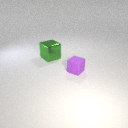
small purple rubber cube in front of large green metal cube